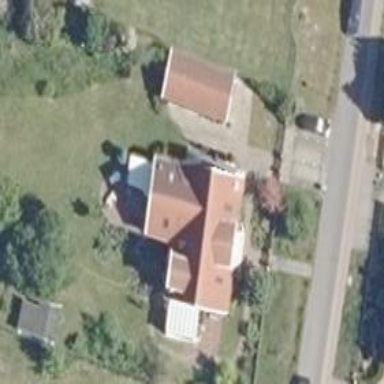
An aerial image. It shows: Simple house.